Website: bh-photo
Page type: receipt
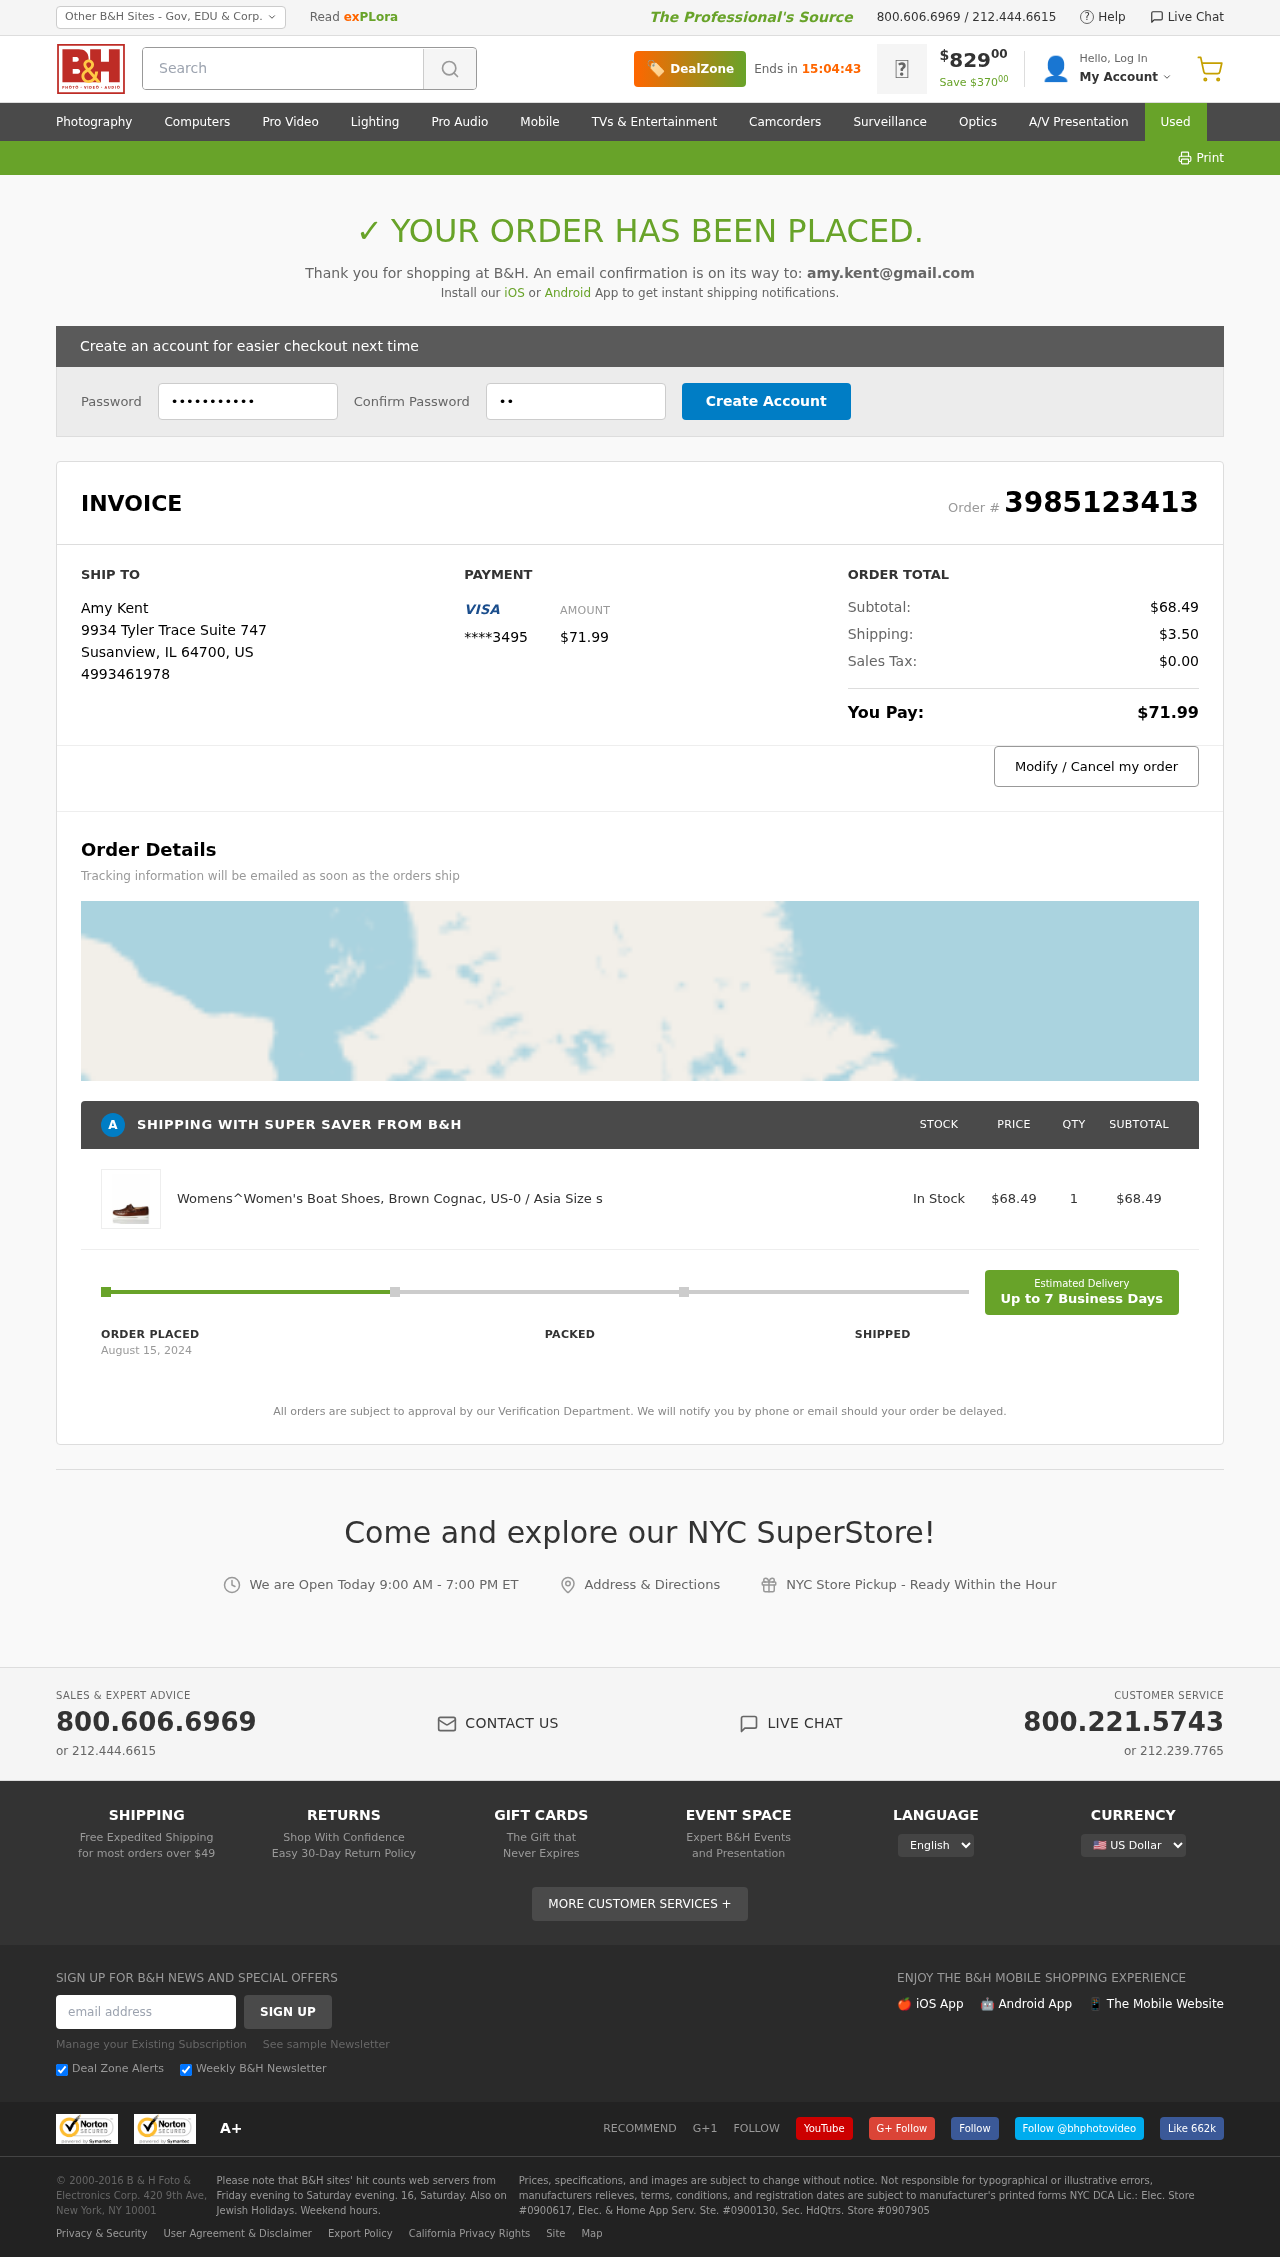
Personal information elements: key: PII_CARD_LAST4
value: ****3495
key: PII_CITY
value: Susanview
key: PII_COUNTRY_CODE
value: US
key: PII_EMAIL
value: amy.kent@gmail.com
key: PII_FULLNAME
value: Amy Kent
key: PII_PHONE
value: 4993461978
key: PII_POSTCODE
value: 64700
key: PII_STATE_ABBR
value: IL
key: PII_STREET
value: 9934 Tyler Trace Suite 747
Product elements: key: PRODUCT1_NAME
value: Womens^Women's Boat Shoes, Brown Cognac, US-0 / Asia Size s
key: PRODUCT1_PRICE
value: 68.49
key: PRODUCT1_QUANTITY
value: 1
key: PRODUCT1_SUBTOTAL
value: $68.49
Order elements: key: ORDER_ID
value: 3985123413
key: ORDER_TOTAL
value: $71.99
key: ORDER_SUBTOTAL
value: $68.49
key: ORDER_SHIPPING_COST
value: $3.50
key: ORDER_TAX
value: $0.00
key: ORDER_DATE
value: August 15, 2024
Search elements: key: HEADER_SEARCH
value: Search